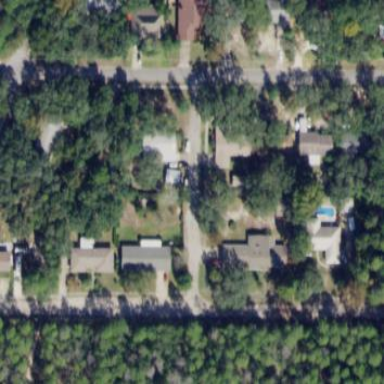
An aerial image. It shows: Single-family residential area.